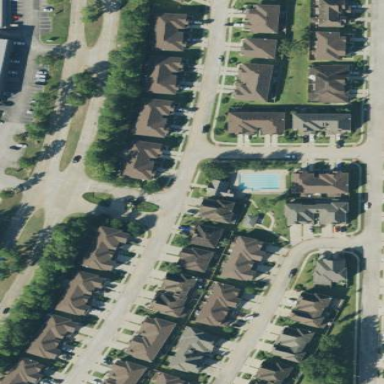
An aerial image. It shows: Residential area within neighborhood.